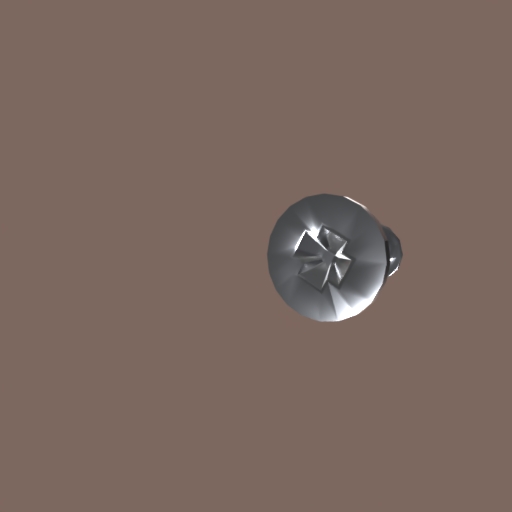
Label: screw